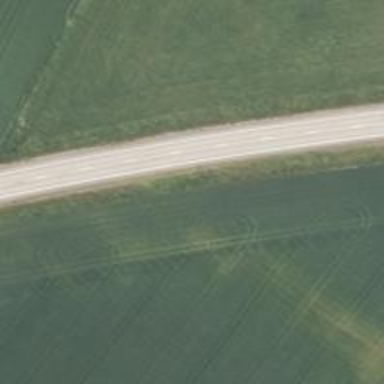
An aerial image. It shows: Asphalt road classified as trunk highway.